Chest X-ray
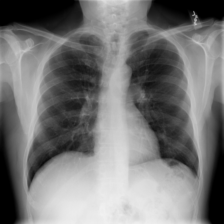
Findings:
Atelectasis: negative
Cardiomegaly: negative
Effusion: negative
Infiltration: negative
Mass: negative
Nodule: negative
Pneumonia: negative
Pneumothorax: negative
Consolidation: negative
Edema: negative
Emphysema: negative
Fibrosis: negative
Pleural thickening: negative
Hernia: negative